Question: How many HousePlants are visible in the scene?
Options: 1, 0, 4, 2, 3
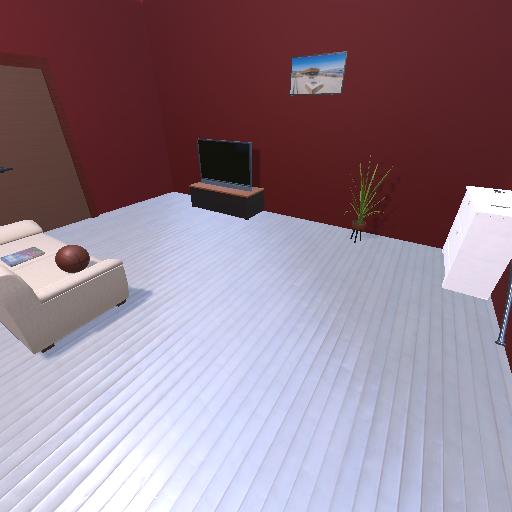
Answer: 1